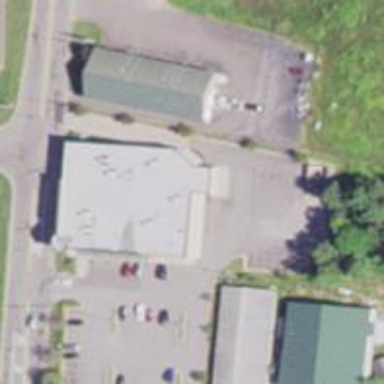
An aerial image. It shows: Pharmacy providing healthcare services.